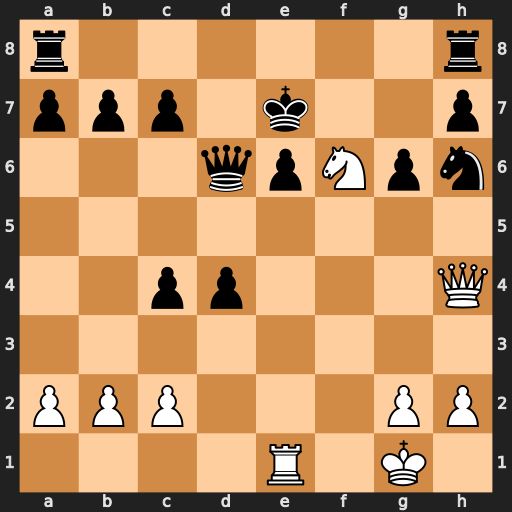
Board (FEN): r6r/ppp1k2p/3qpNpn/8/2pp3Q/8/PPP3PP/4R1K1
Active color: w
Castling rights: -
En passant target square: -
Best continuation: Ne4+ Kd7 Nxd6